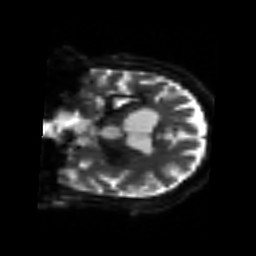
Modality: sbref
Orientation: coronal
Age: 51
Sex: female
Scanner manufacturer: siemens
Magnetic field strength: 3 T
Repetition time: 3.2 s
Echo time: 0.081 s